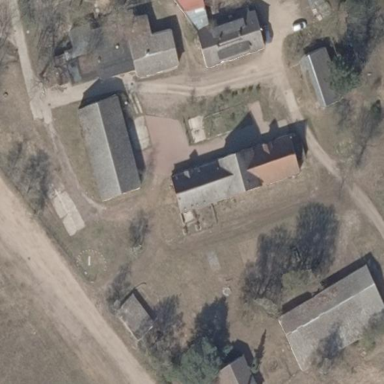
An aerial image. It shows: Farmyard area.